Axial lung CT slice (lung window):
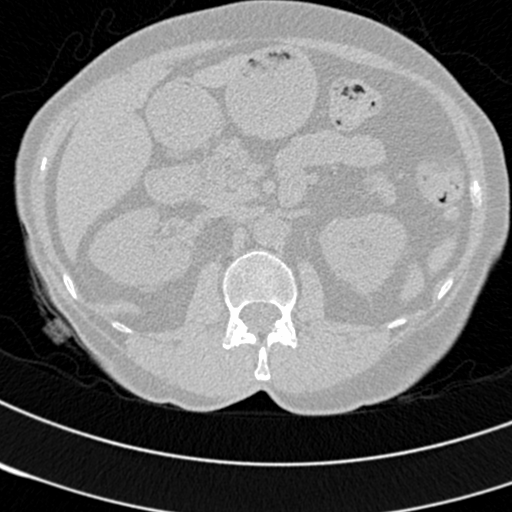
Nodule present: no